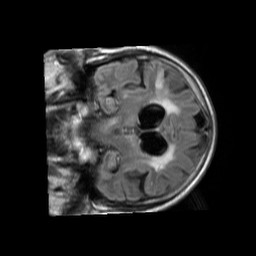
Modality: FLAIR
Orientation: coronal
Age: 67
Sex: male
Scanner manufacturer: philips
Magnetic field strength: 1.5 T
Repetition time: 11 s
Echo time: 0.14 s